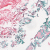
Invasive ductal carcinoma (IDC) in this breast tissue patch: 0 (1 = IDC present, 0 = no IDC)